Interaction volume radius: 10 \u00c5
Interaction volume height: 10 \u00c5
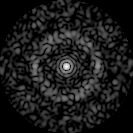
Disorder parameter: 0.8711